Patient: sex M, age 57
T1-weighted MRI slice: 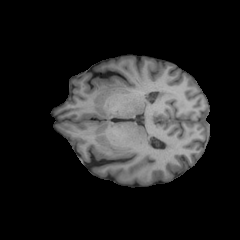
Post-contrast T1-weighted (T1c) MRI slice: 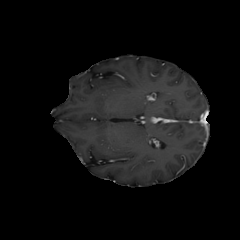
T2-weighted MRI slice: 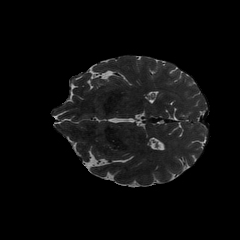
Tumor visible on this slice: no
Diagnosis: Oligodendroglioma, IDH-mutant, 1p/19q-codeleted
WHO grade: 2